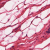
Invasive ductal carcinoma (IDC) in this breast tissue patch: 0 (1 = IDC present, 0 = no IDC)